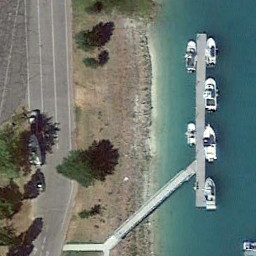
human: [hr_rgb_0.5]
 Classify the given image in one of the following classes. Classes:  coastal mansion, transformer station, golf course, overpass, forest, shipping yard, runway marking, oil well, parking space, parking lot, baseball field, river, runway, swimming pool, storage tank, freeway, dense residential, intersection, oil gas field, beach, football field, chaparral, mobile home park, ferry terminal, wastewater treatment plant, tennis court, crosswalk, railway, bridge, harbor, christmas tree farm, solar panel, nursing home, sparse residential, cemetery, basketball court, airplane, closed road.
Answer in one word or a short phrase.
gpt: ferry terminal